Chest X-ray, PA view. Patient: 56 years old, sex M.
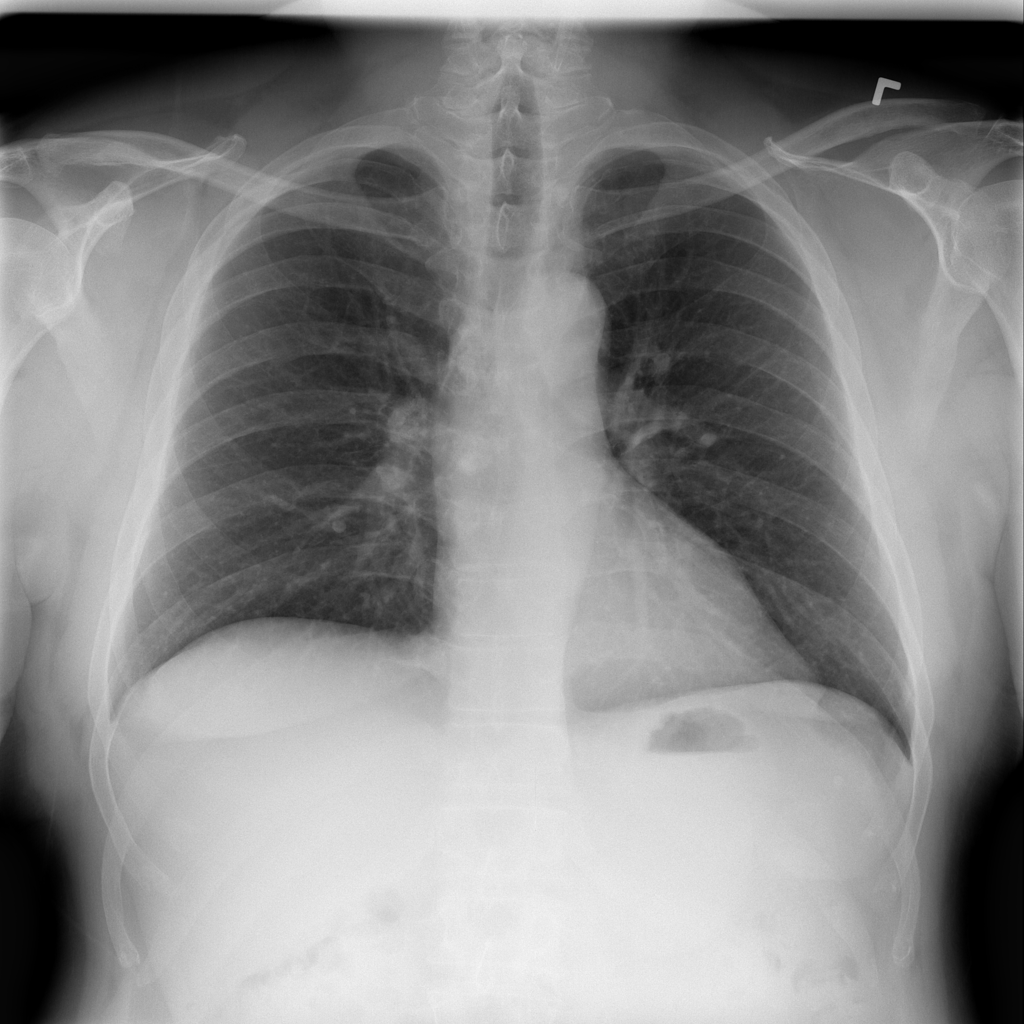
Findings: No Finding